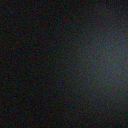
Screen state: off